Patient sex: M
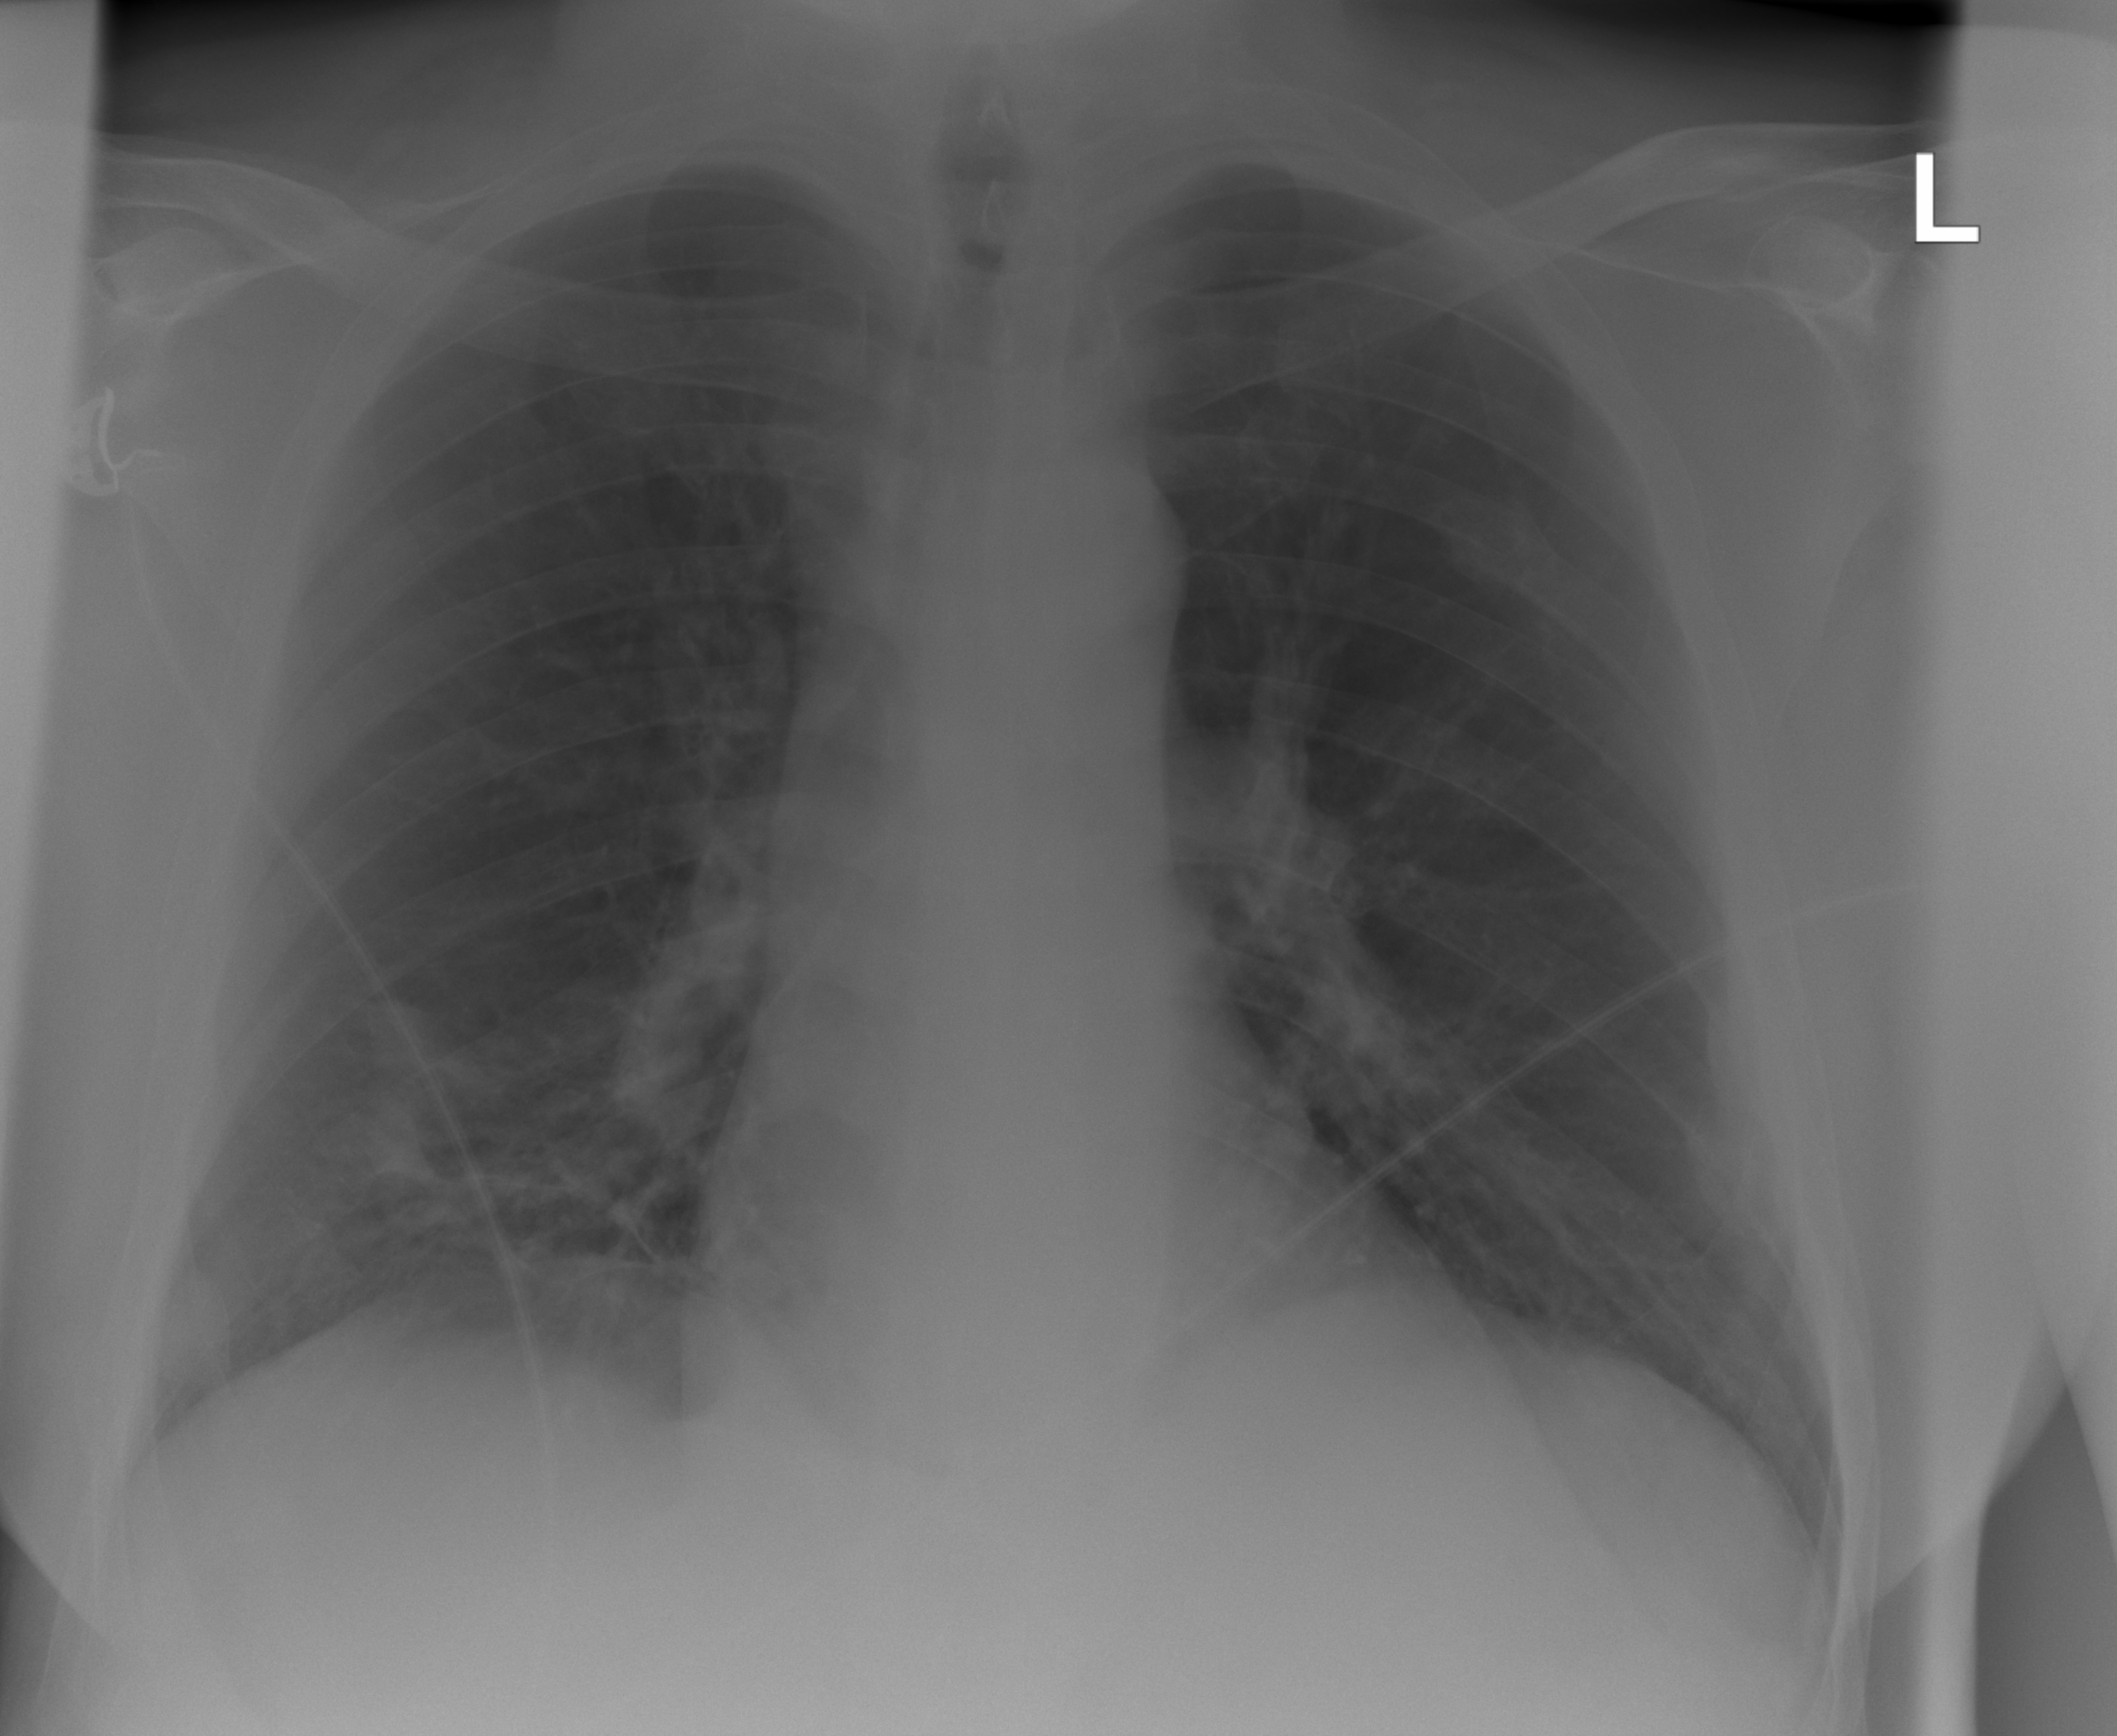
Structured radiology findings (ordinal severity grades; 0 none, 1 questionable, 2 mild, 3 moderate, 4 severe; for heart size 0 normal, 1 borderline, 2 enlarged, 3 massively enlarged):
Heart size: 0
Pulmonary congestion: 0
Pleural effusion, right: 0
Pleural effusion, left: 0
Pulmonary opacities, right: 1
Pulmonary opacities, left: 0
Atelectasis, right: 2
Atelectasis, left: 0